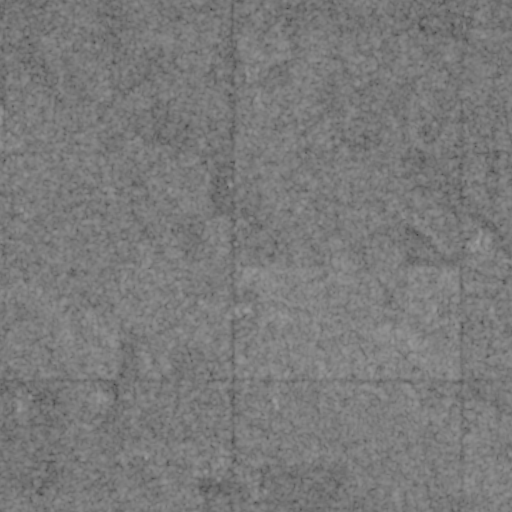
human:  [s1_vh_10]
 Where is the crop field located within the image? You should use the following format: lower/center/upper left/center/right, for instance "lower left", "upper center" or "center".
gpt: The crop field is located in the lower left of the image.
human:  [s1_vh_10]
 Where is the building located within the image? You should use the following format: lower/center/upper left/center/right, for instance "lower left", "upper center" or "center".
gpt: The building is located in the lower center of the image.
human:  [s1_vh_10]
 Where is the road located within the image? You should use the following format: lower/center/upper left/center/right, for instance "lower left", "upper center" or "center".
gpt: There is no road in the image.

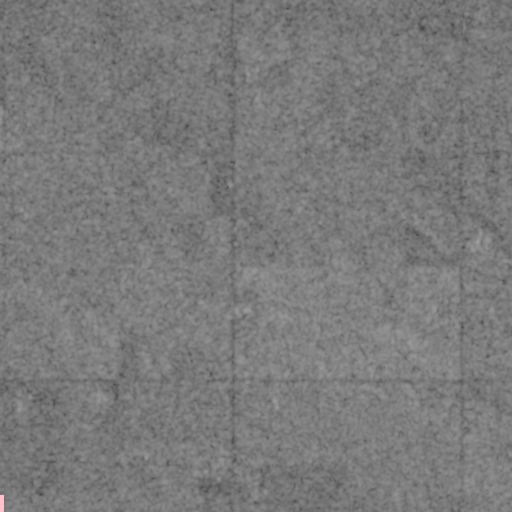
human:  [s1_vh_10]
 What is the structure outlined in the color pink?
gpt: The structure outlined in pink is a crop field.
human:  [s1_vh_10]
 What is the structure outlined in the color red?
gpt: There is no red outline.